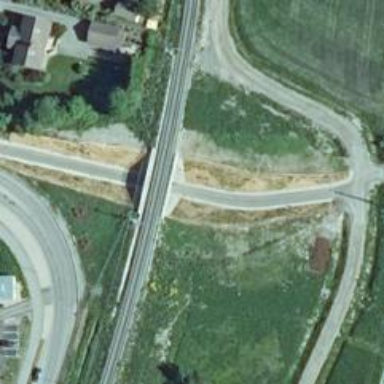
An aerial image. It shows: Asphalt cycleway.